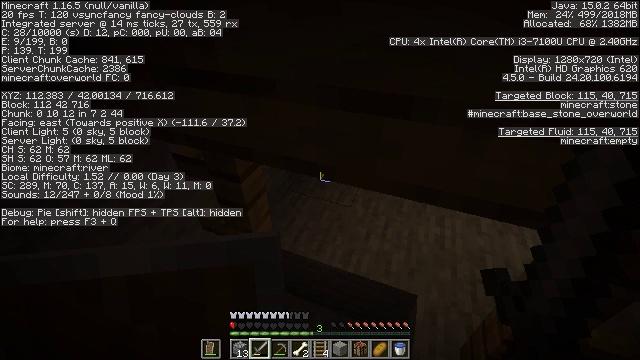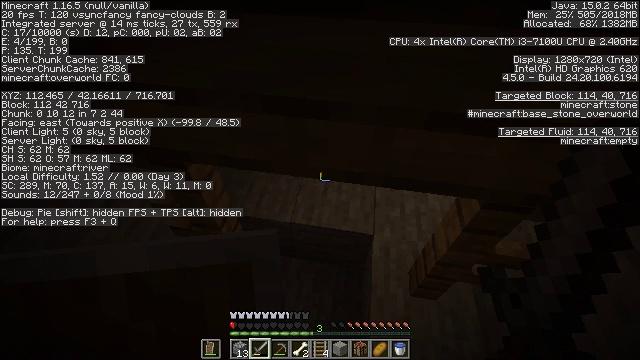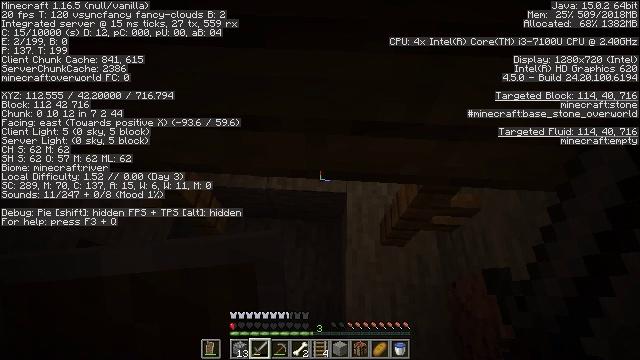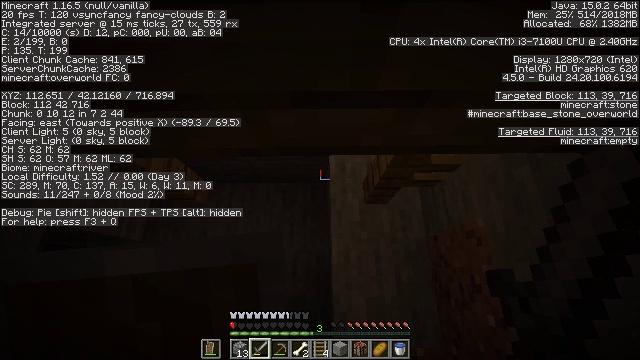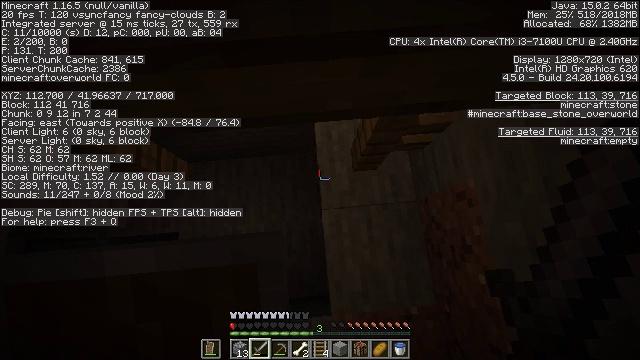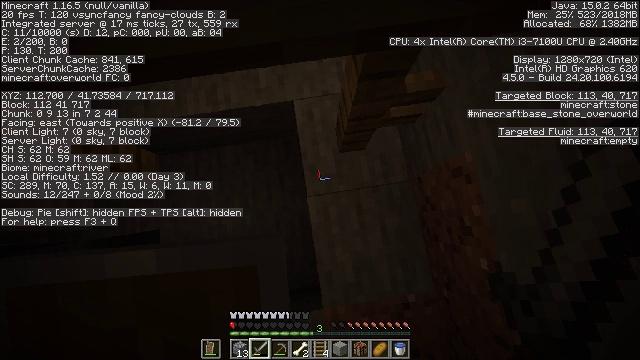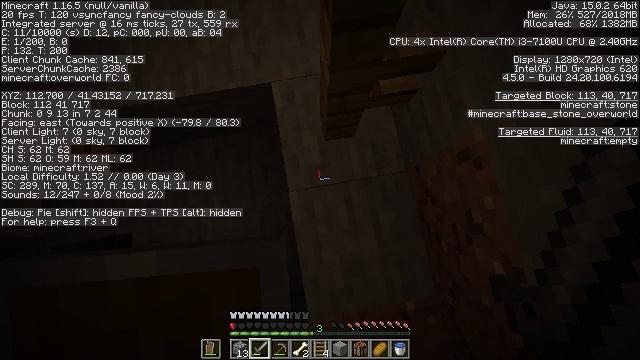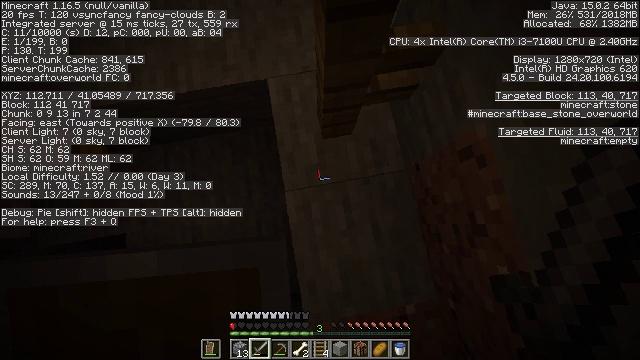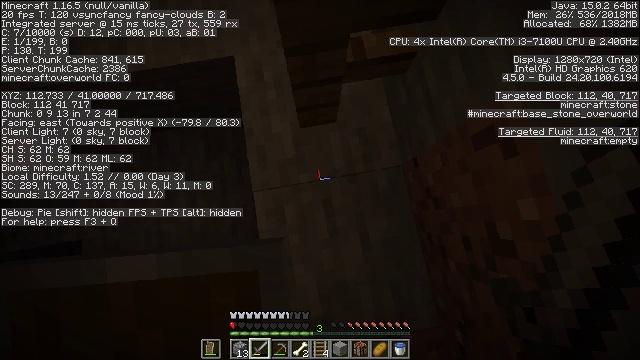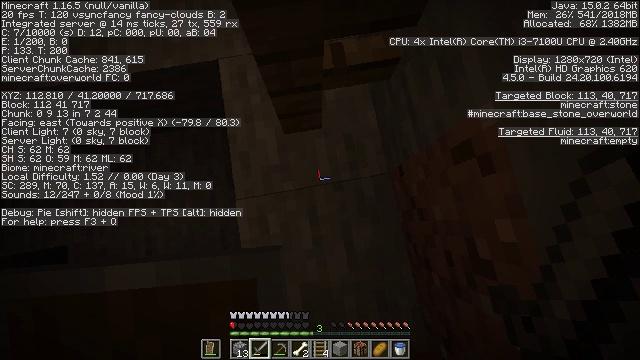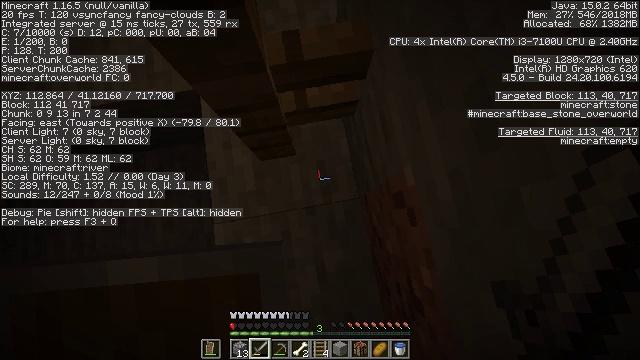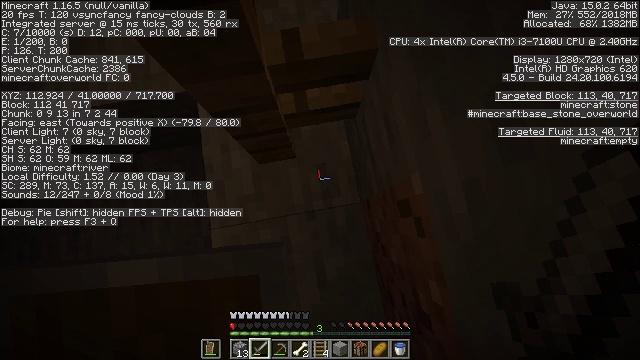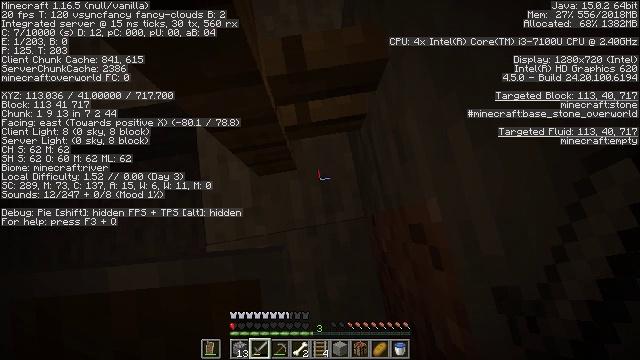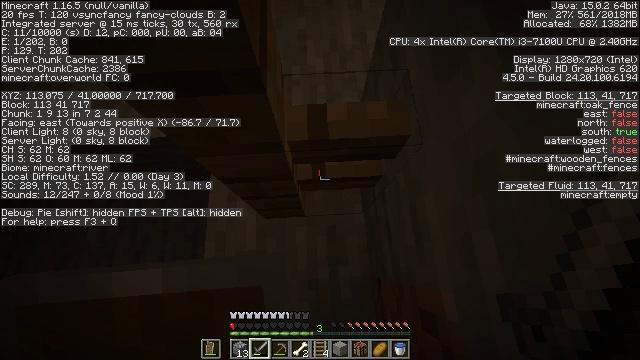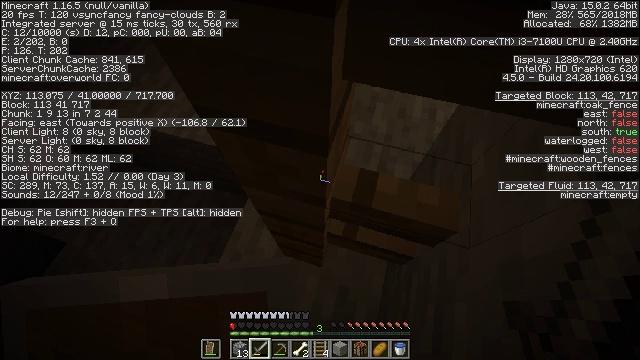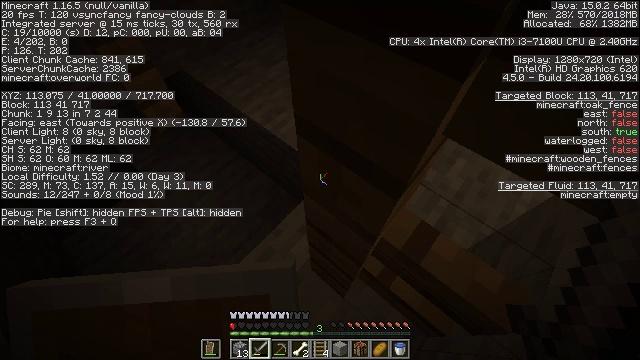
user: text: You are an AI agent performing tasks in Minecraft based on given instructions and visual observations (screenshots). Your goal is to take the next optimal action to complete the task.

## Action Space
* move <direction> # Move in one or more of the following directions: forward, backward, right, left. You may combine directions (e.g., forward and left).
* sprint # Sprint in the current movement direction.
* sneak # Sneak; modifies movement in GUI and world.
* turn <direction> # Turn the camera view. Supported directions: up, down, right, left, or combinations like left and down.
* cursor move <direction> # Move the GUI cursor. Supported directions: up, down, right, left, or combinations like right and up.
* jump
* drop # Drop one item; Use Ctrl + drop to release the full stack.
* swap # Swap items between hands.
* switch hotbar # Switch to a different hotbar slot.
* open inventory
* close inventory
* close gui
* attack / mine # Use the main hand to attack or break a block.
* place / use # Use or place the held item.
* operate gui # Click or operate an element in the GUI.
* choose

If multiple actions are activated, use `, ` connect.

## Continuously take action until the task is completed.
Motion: motion action
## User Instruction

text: Clear out the cobweb from the stronghold.
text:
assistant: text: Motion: move forward and move right, turn right and down, jump
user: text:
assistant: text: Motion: move forward and move right, turn right and down, jump
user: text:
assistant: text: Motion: move forward and move right, turn right and down, jump
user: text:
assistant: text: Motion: move forward and move right, turn right and down, jump
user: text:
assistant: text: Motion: move forward and move right, turn right and down, jump
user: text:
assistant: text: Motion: move forward and move right, turn right, jump
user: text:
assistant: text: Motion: move forward and move right, jump
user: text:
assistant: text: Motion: move forward and move right, jump
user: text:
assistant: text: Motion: move forward and move right, jump
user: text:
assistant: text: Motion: move forward and move right, jump
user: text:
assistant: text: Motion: move forward and move right, jump
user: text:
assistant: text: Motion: move forward and move right, turn up, jump
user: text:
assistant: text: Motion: move forward and move right, turn left and up, jump
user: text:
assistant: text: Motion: move forward and move right, turn left and up, jump
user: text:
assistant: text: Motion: move forward and move right, turn left and up, jump
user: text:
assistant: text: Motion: move forward and move right, turn left and up, jump
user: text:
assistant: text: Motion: move forward and move right, turn left, jump
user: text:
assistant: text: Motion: move forward and move left, jump
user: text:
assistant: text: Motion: move forward and move left, jump
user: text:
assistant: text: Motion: move forward and move left, jump
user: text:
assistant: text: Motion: move forward and move left, jump
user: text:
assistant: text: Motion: move forward, jump
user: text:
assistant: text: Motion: move forward, jump
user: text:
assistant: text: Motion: move forward, jump
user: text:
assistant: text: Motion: move forward, jump
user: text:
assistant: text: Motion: move forward, jump
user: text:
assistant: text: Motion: turn left
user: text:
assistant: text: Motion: turn left and up
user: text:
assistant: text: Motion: turn left and up
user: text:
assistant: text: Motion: no_op